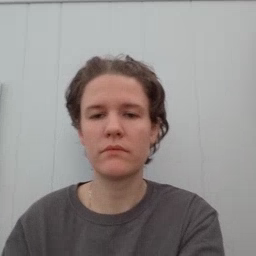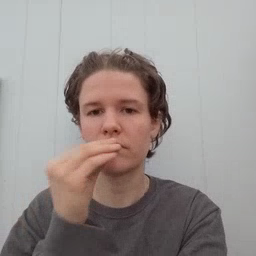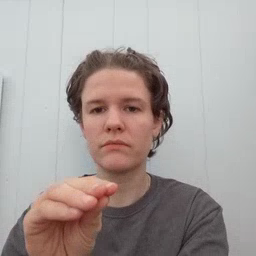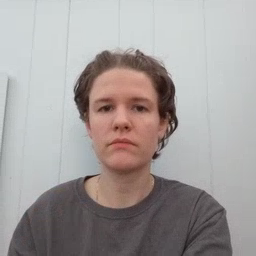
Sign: kiss